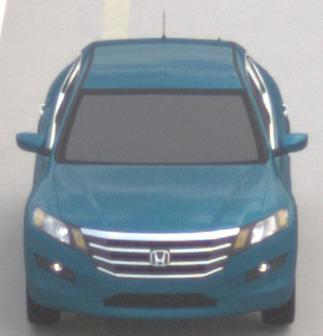
Make: Honda
Model: Crosstour
Detailed model: -
Model produced from: 2009
Model produced until: 2012
Doors: 4
Color: blue
Road condition: dry road
Daytime: midday
Contrast: low contrast